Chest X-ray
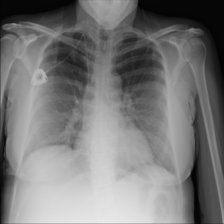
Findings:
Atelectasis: negative
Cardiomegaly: negative
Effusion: negative
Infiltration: negative
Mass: negative
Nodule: negative
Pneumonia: negative
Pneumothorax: negative
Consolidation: negative
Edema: negative
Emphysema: negative
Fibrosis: negative
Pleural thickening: negative
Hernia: negative